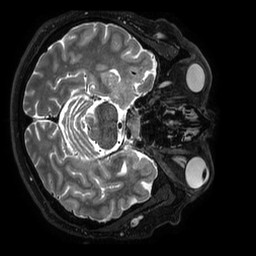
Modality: T2w
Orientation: axial
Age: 53
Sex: female
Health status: ill
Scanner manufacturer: philips
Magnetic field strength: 3 T
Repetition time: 3.5 s
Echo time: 0.3 s